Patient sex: M
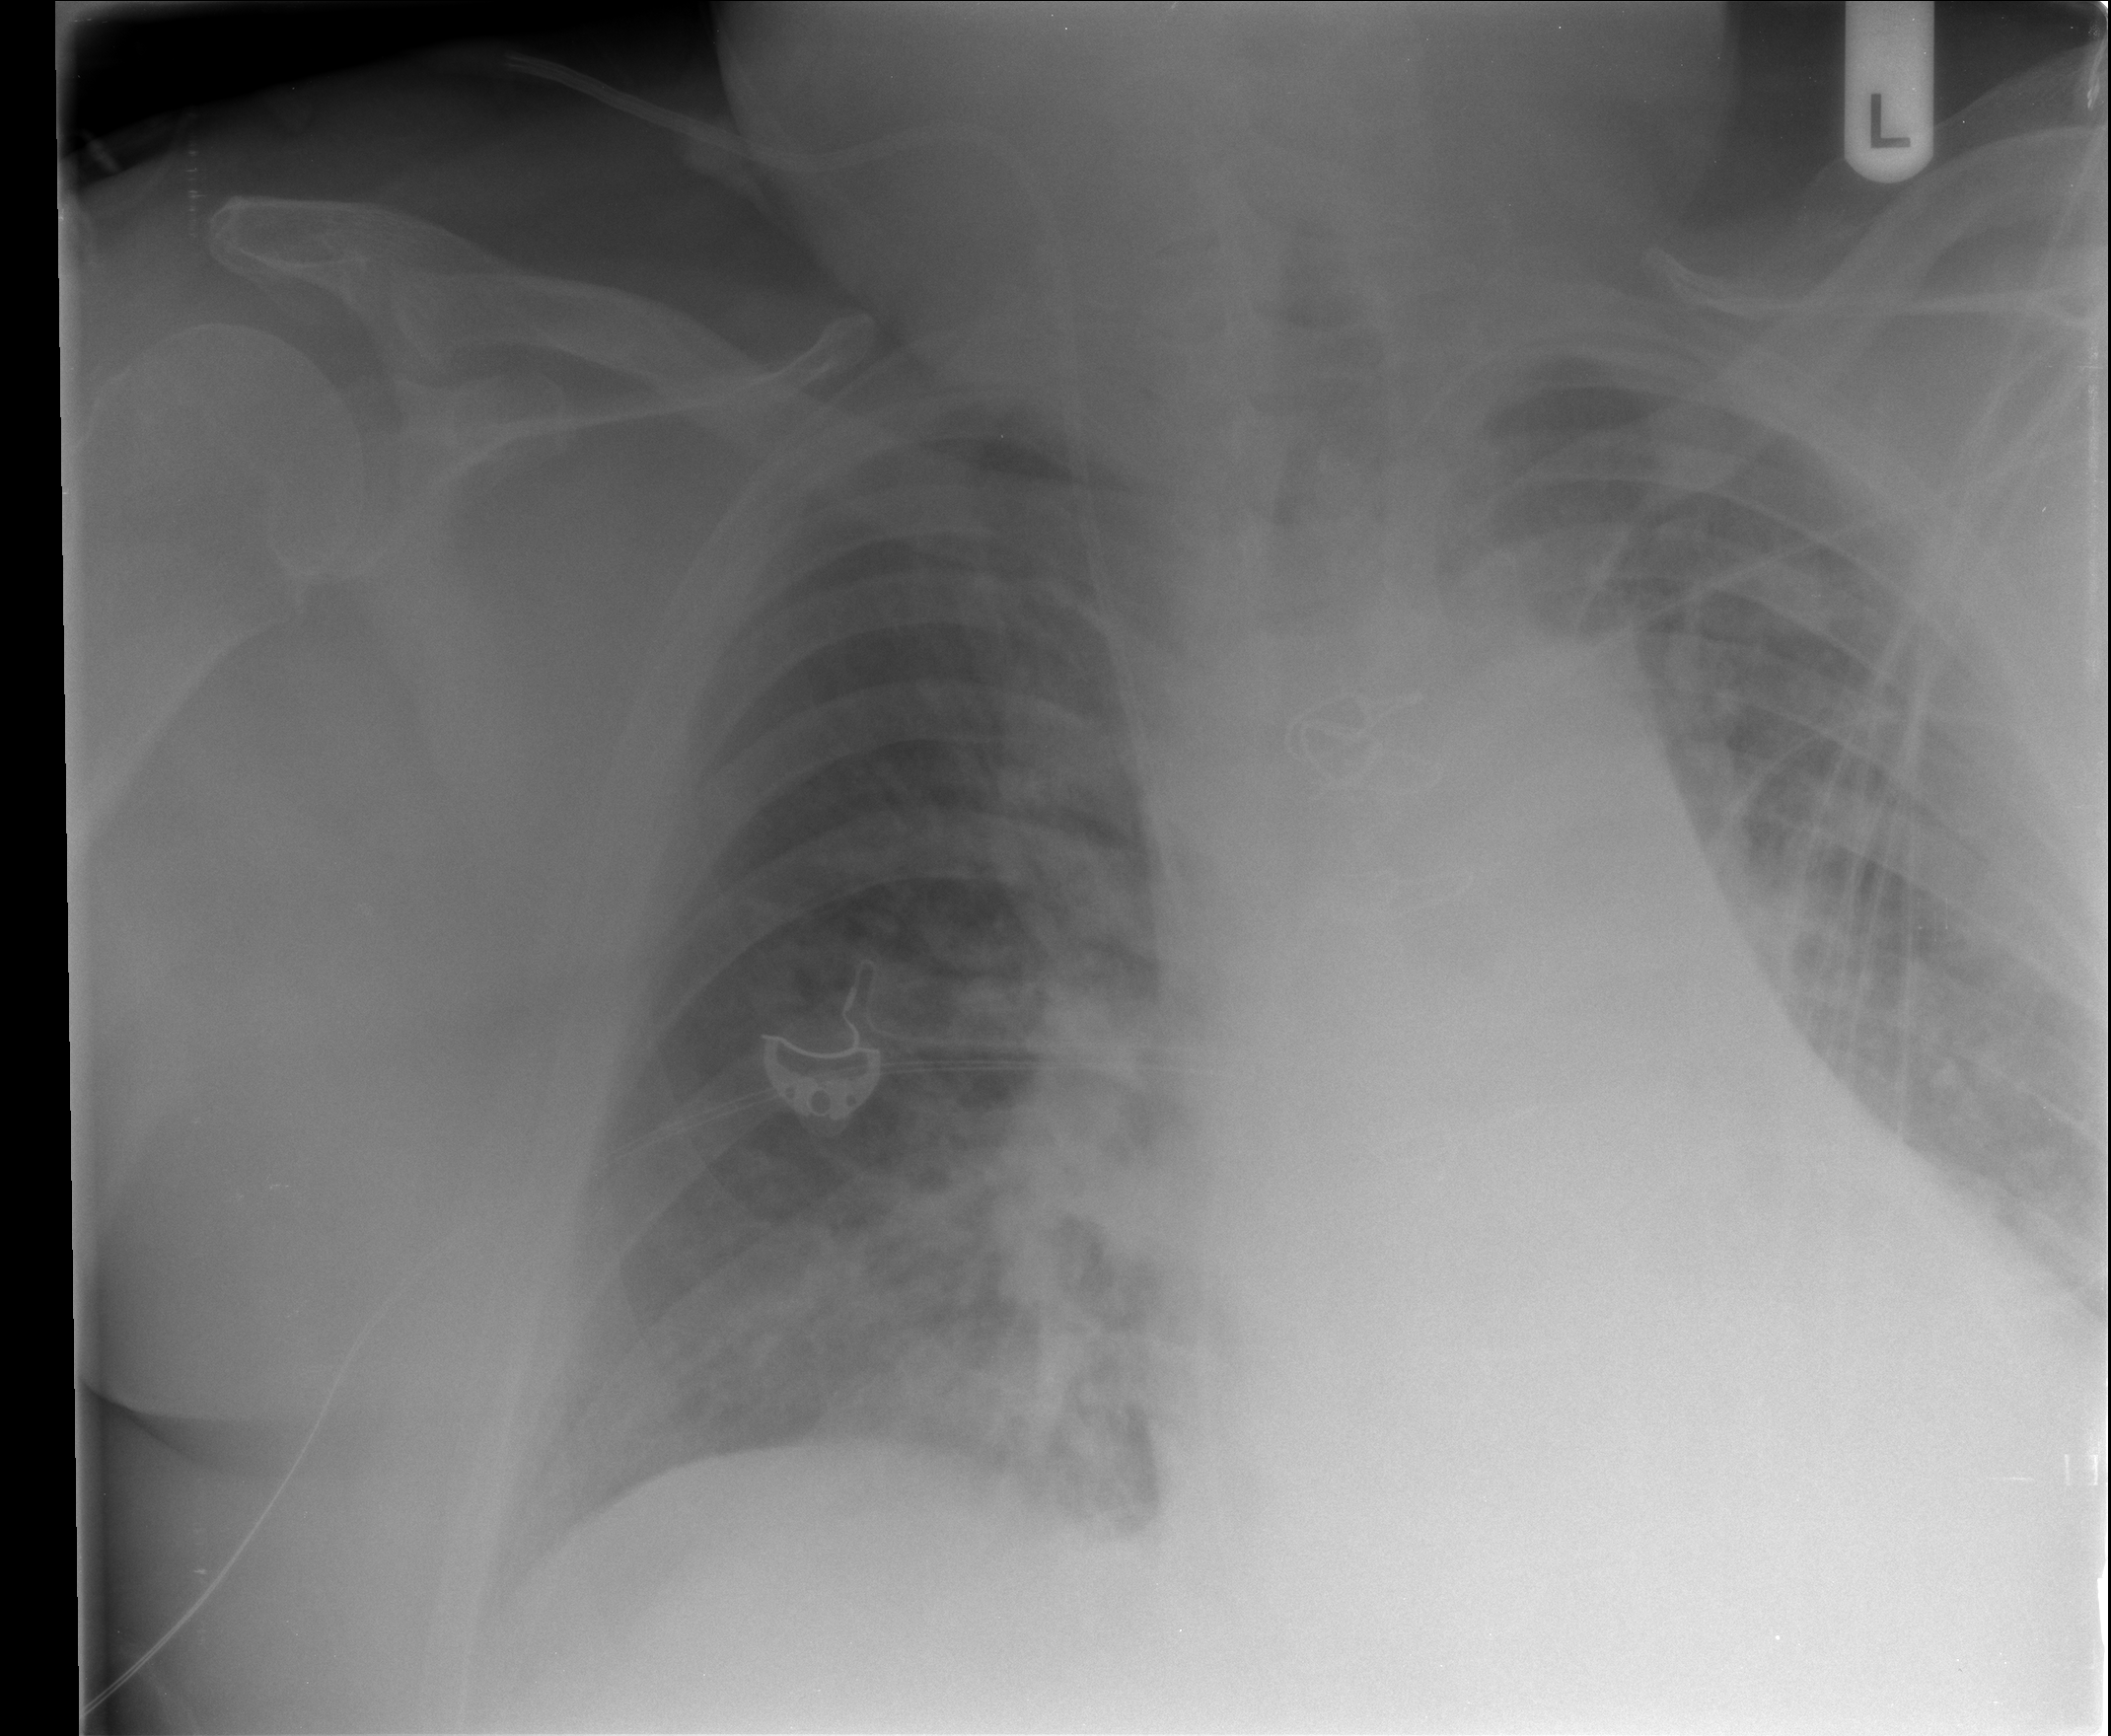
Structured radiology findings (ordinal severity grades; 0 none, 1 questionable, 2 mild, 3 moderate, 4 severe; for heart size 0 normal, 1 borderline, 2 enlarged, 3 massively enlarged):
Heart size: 2
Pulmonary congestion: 2
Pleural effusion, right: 1
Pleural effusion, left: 2
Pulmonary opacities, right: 2
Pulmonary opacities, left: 0
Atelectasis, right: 2
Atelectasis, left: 2